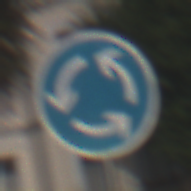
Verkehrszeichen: Kreisverkehr
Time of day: MorningAfternoon
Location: Outdoor (Urban)
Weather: PartlyCloudy
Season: NotSpecified
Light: Natural